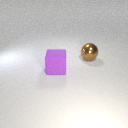
large brown metal sphere to the right of large purple rubber cube